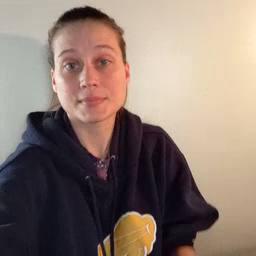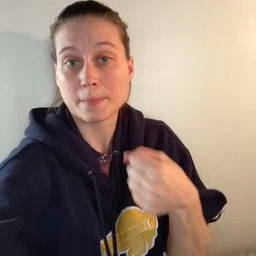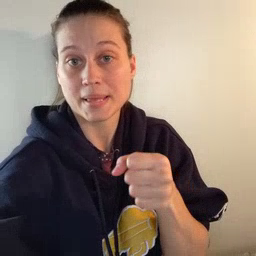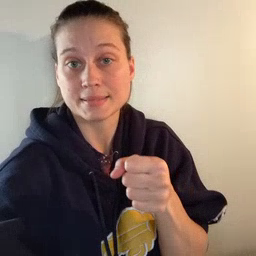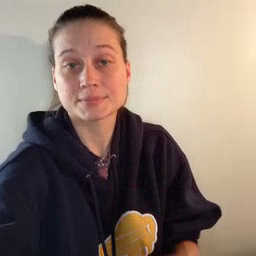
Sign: make